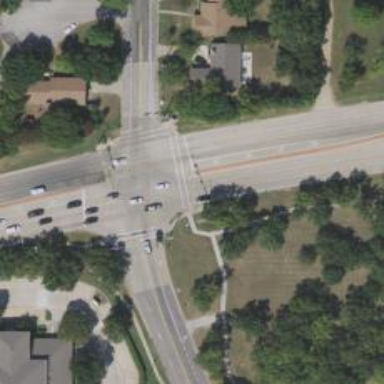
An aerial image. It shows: Footway with marked crossing lines.